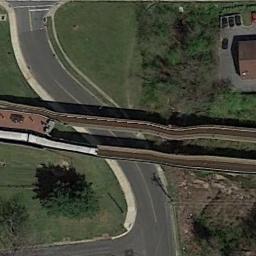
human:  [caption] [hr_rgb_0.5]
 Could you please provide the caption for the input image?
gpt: The overpass is next to the grass and some trees .

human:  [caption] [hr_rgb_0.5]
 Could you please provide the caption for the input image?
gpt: Two overpasses and a road cross here .

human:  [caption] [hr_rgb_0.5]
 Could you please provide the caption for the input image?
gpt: Many trees are beside the overpass .

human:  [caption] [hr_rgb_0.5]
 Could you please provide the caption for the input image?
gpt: The cross-line overpass is over the roads on the green space .

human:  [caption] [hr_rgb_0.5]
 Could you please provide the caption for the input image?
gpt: There are some green trees and lawns beside the overpass .